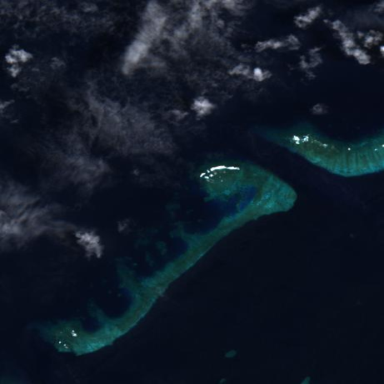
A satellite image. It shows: Beautiful reef in its natural state.